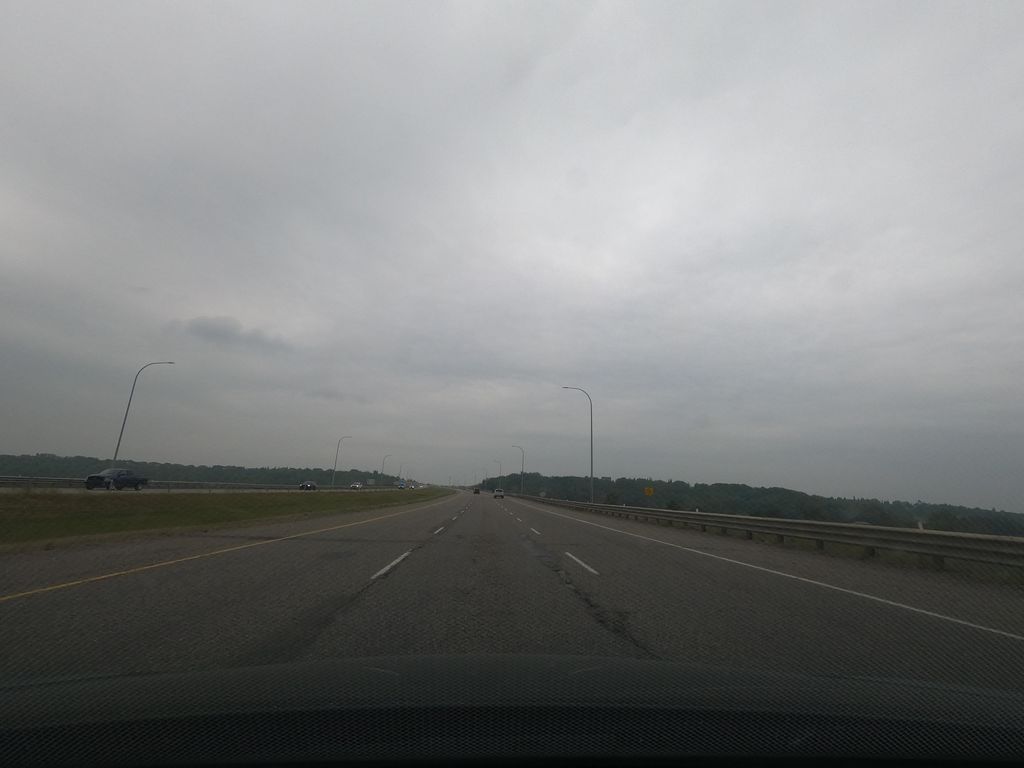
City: calgary